高一 · 代数
已知 $0<a<1$, 则函数 $y=\left|\log _{a x}\right|-a^{|x|}$ 零点的个数是 $(\quad)$
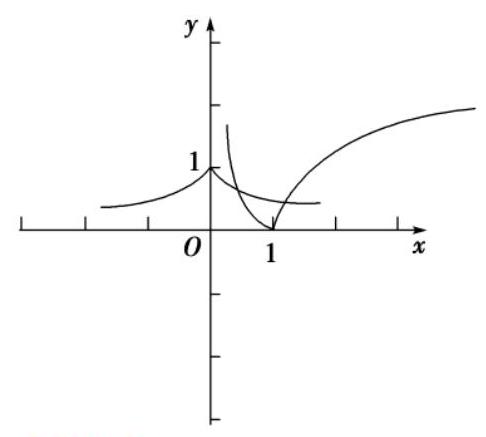
A. 1 个
B. 2 个
C. 3 个
D. 1 个或 2 个或 3 个
答案: B
解析: 析】 $\because 0<a<1$, 函数 $y=\left|\log _{a x}\right|-a^{\mid x}$ 的零点的个数就等于方程 $a^{\mid x}=\left|\log _{a x}\right|$ 的解的个数,

即函数 $y=a^{|x|}$ 与 $y=\left|\log _{a x}\right|$ 图象的交点的个数. 如图所示, 函数 $y=a^{\mid x}$ 与 $y=\left|\log _{a x}\right|$ 的交点的个数为 2, 故选 B.